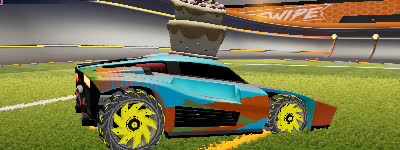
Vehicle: breakout